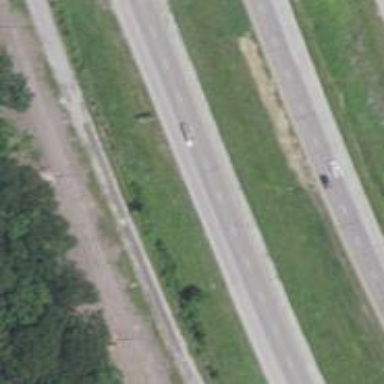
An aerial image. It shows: Asphalt motorway.